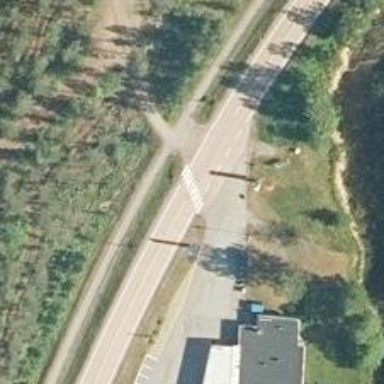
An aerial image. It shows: Uncontrolled road crossing.